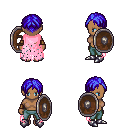
a pixel art fantasy rpg character, female body template, human, dark skin, pink tattered cape, teal pants, blue parted hairstyle, cloth bracers, metal boots, shield, four views (front, back, left, right), 2x2 character sprite sheet, small pixel art, hard edges, no anti-aliasing